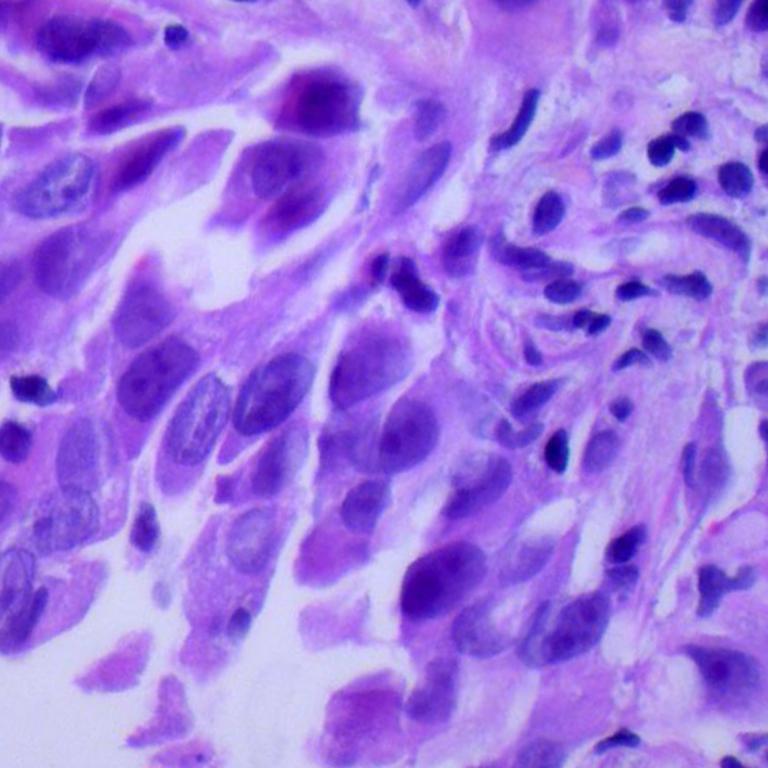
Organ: lung
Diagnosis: adenocarcinomas